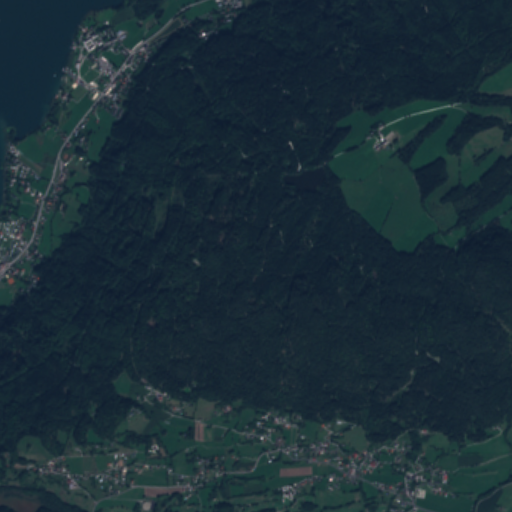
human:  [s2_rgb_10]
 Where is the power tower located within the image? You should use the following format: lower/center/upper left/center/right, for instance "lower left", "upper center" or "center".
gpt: The power tower is located in the lower left of the image.
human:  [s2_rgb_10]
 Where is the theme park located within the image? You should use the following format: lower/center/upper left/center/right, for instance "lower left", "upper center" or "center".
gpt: The theme park is located in the upper left of the image.
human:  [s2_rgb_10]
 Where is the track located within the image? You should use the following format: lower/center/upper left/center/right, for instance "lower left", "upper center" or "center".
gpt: The track is located in the upper left of the image.
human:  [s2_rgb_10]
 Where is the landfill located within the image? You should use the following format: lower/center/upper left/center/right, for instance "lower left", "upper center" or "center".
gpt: There is no landfill in the image.